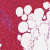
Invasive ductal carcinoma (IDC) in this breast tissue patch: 0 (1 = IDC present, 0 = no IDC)